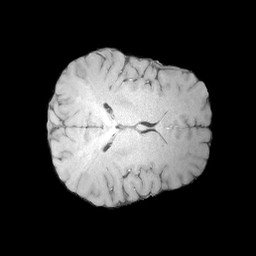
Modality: MP2RAGE
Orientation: axial